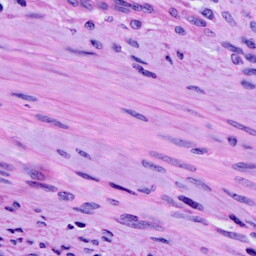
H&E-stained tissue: Cervix